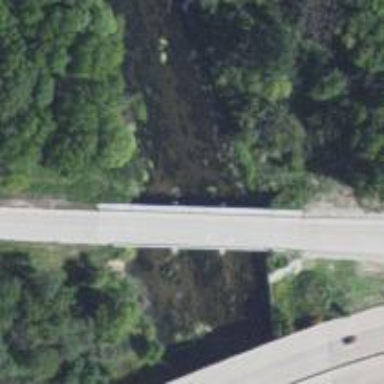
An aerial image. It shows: Bridge over motorway_link.